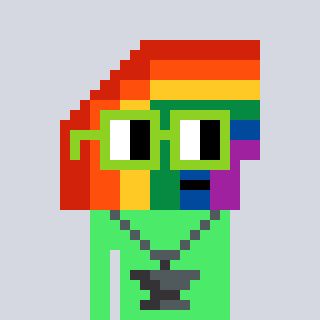
a pixel art character with square light green glasses, a rainbow-shaped head and a teal-colored body on a cool background